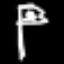
Label: frog